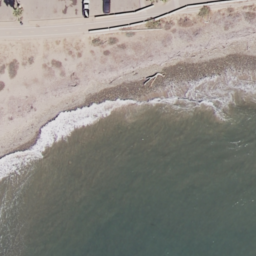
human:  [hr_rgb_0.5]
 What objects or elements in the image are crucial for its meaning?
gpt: beach